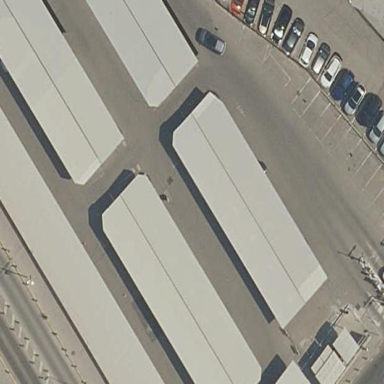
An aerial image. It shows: Carport building.